Interaction volume radius: 5 \u00c5
Interaction volume height: 20 \u00c5
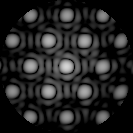
Disorder parameter: 0.08872